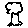
Label: tree